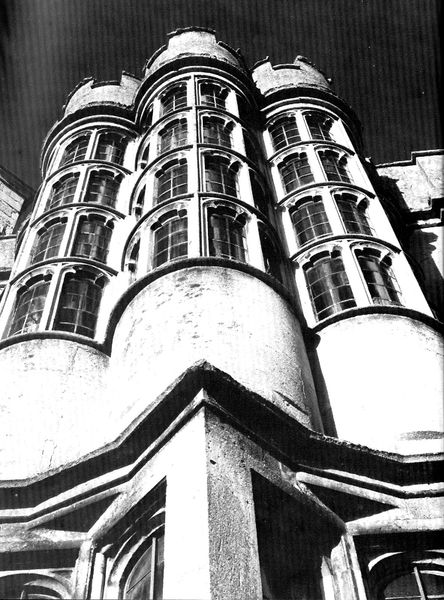
Titel: Gloucestershire, Thornbury Castle, Ausflucht an der Südfront
Standort: Gloucestershire (EU - GB)
Schlagwörter: himmel, weiß, fenster, licht, schwarz, gebäude, haus, architektur, stein, sonne, rund, turm, fassade, jugendstil, foto, fotografie, bögen, erker, schwarz-weiss, sims, sezession, perpsektive, blick von unten